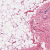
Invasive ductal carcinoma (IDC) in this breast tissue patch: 0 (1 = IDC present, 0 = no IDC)